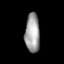
Tissue: lung
Cell type: T cells
Senescence score: 0.1897
Nuclear area (px): 553
Mean DAPI intensity: 161.712